Question: I have a table in SQL Server with columns 'id, name, address' in which 'id' is the primary key with auto-increment integer.
I have a form in a winforms application in which I have two buttons:
'''
1 previous
2 next
'''
I want the functionality i.e when I click on previous button, I can fetch the previous row of the selected row from table. Same way when I click on next button, I can get the next row of the selected row....
My form looks like this

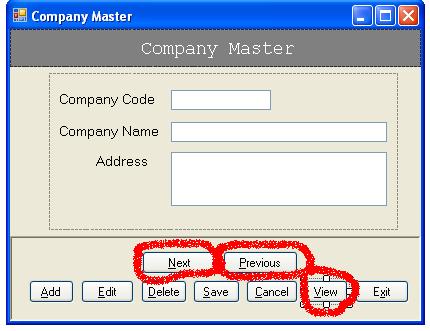
Answer: you can select the top 1 row where row ID is greater/lower than your current Id, so if your Id is 123 you can select for the top 1 (the first) row where ID is greater than 123 without knowing that the following should be 124. same of the previous row.
because it's PK the rows should be sorted so you don't need to add sorting command.
of course you should take care when asking previous row from the first one, or next after the last.
'''
declare @CurrentID int = 123;
select top 1 * from [MyTable] where [MyTable].[ID] > @CurrentID;
'''
Of course you better implement it with cache mechanism to avoid making a database query for every button hit so you can query bunch of rows into your application memory and than go by index to the previous or next item.